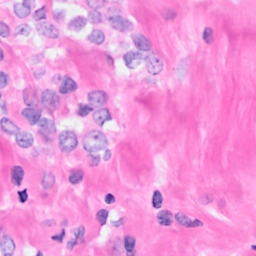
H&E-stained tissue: Breast